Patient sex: M
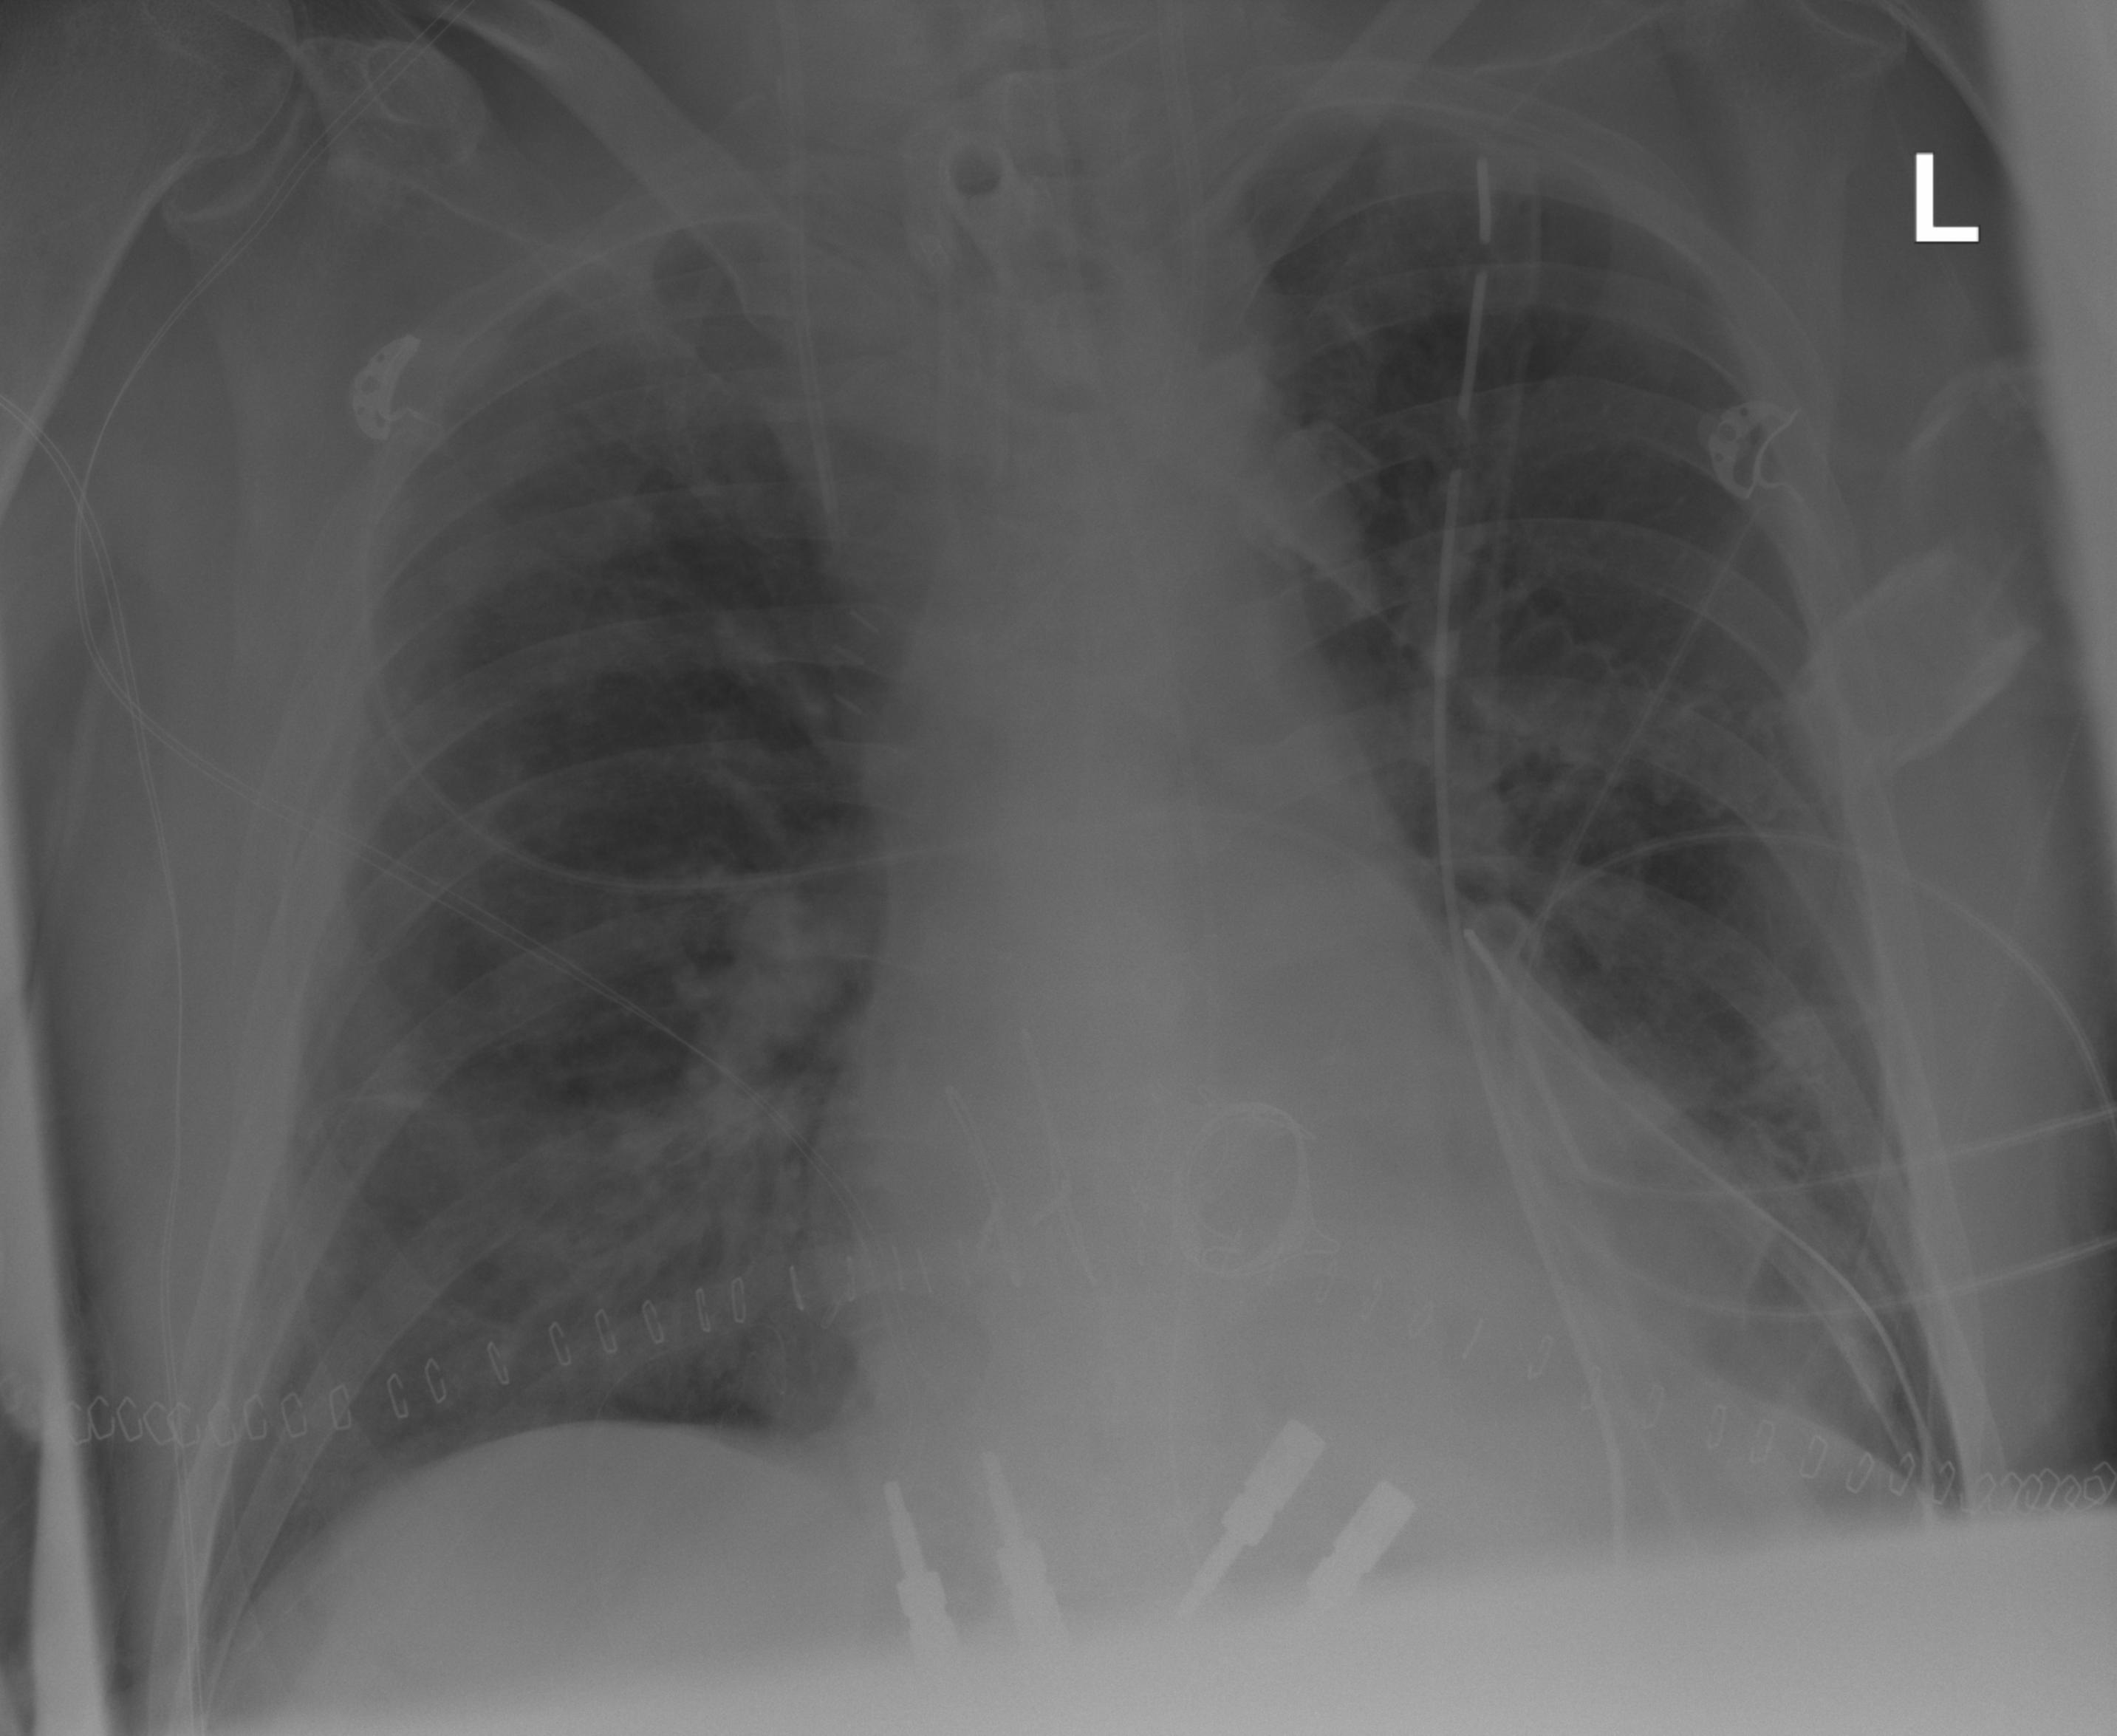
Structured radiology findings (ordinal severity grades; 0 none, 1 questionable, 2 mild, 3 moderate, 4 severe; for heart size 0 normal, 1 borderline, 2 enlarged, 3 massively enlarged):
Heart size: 2
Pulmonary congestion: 2
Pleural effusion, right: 0
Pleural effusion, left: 1
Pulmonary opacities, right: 0
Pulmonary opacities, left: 0
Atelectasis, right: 2
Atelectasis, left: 2